Question: Given a properly defined list of , and a list of :
Can Pandas find all the lines that join any pair of and don't intersect any of the given without iteration?
Im currently reaching to the solution, as you can see in the image, but I must iterate in the process, and that iteration makes everything painfully slow.
In the image, the list of are the drawn color dots, and the list of would be the candlesticks. The desired outcome are the black lines.

Although the question aims for a theoretical solution, or conceptual confirmation if its possible or there is no other way than iterations, here is the code Im currently using, in case it helps:
<URL>
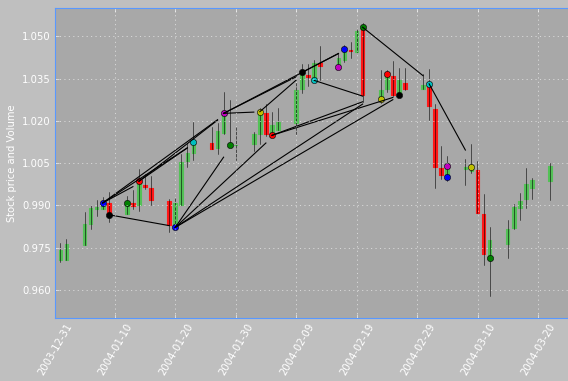
Answer: I don't know Pandas, but I can see what you're trying to do, and yes it can be done faster. I'm going to call the black lines for reasons I hope will become clear; in your algorithm, with m dots and n lines, you are finding all m(m-1)/2 rays, then doing 2n comparisons in order to filter them: m*(m-1)*n => cubic in the size of the input. There is a way to make this quadratic in the input.
What you're describing can be solved by a form of <URL>/2+m*n calculations, which scales a lot better.